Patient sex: M
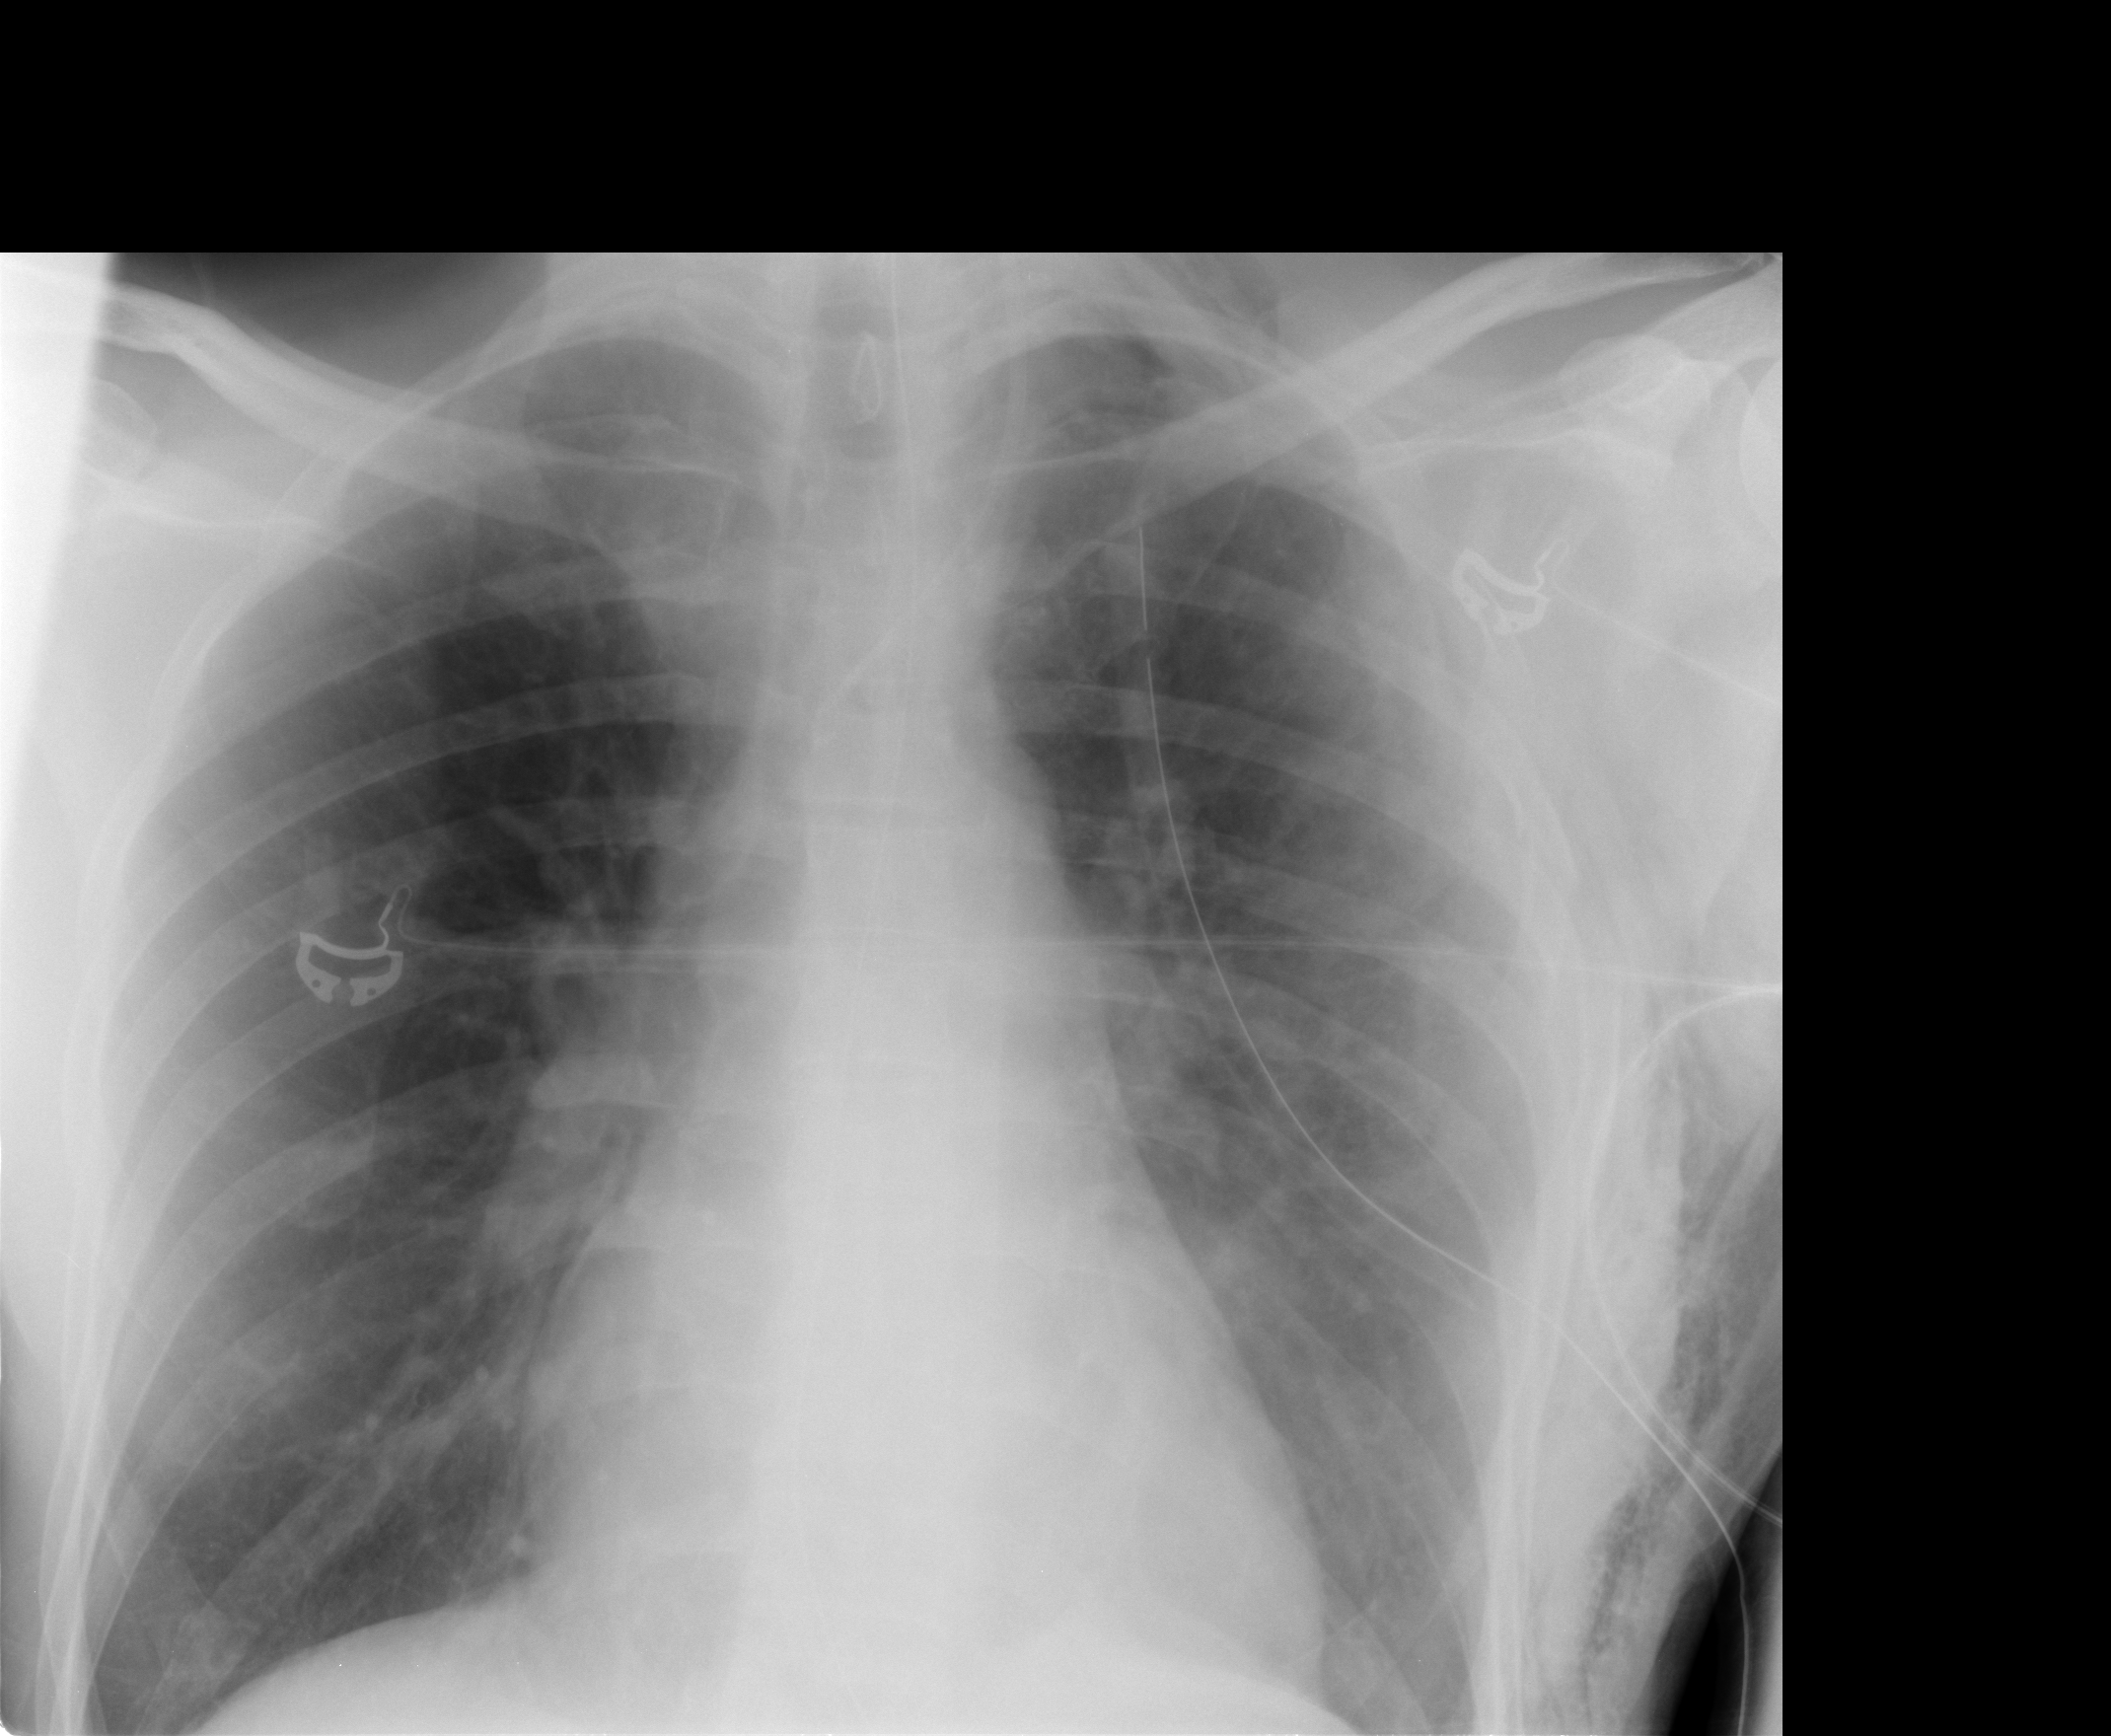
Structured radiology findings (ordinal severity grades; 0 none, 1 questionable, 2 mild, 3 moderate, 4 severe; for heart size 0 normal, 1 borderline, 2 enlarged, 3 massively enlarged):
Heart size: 0
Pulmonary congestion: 0
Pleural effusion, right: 0
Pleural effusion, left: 2
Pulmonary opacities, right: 0
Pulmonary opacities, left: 0
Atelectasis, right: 0
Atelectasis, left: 2